Aerial crown-view tile of a tropical tree (Barro Colorado Island, Panama), acquired 20250124:
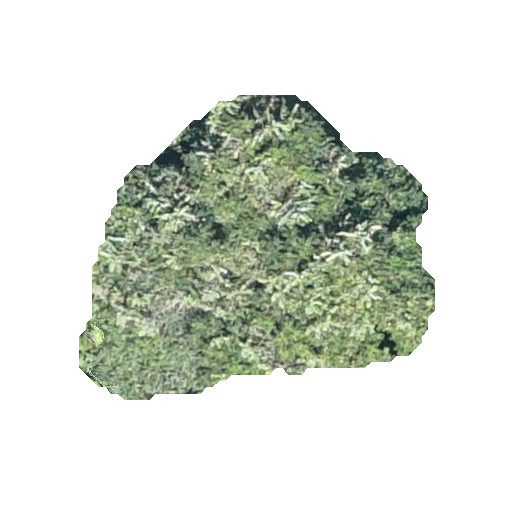
Species: Zanthoxylum ekmanii
GBIF accepted scientific name: Zanthoxylum ekmanii
Crown area: 116.898 m²